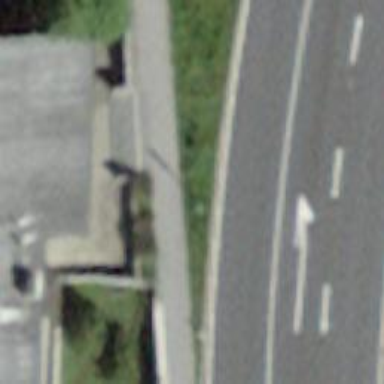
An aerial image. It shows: Sidewalk along the footway.